Question: spyder ide is showing error after new 4.0.0b1 update. Please help.

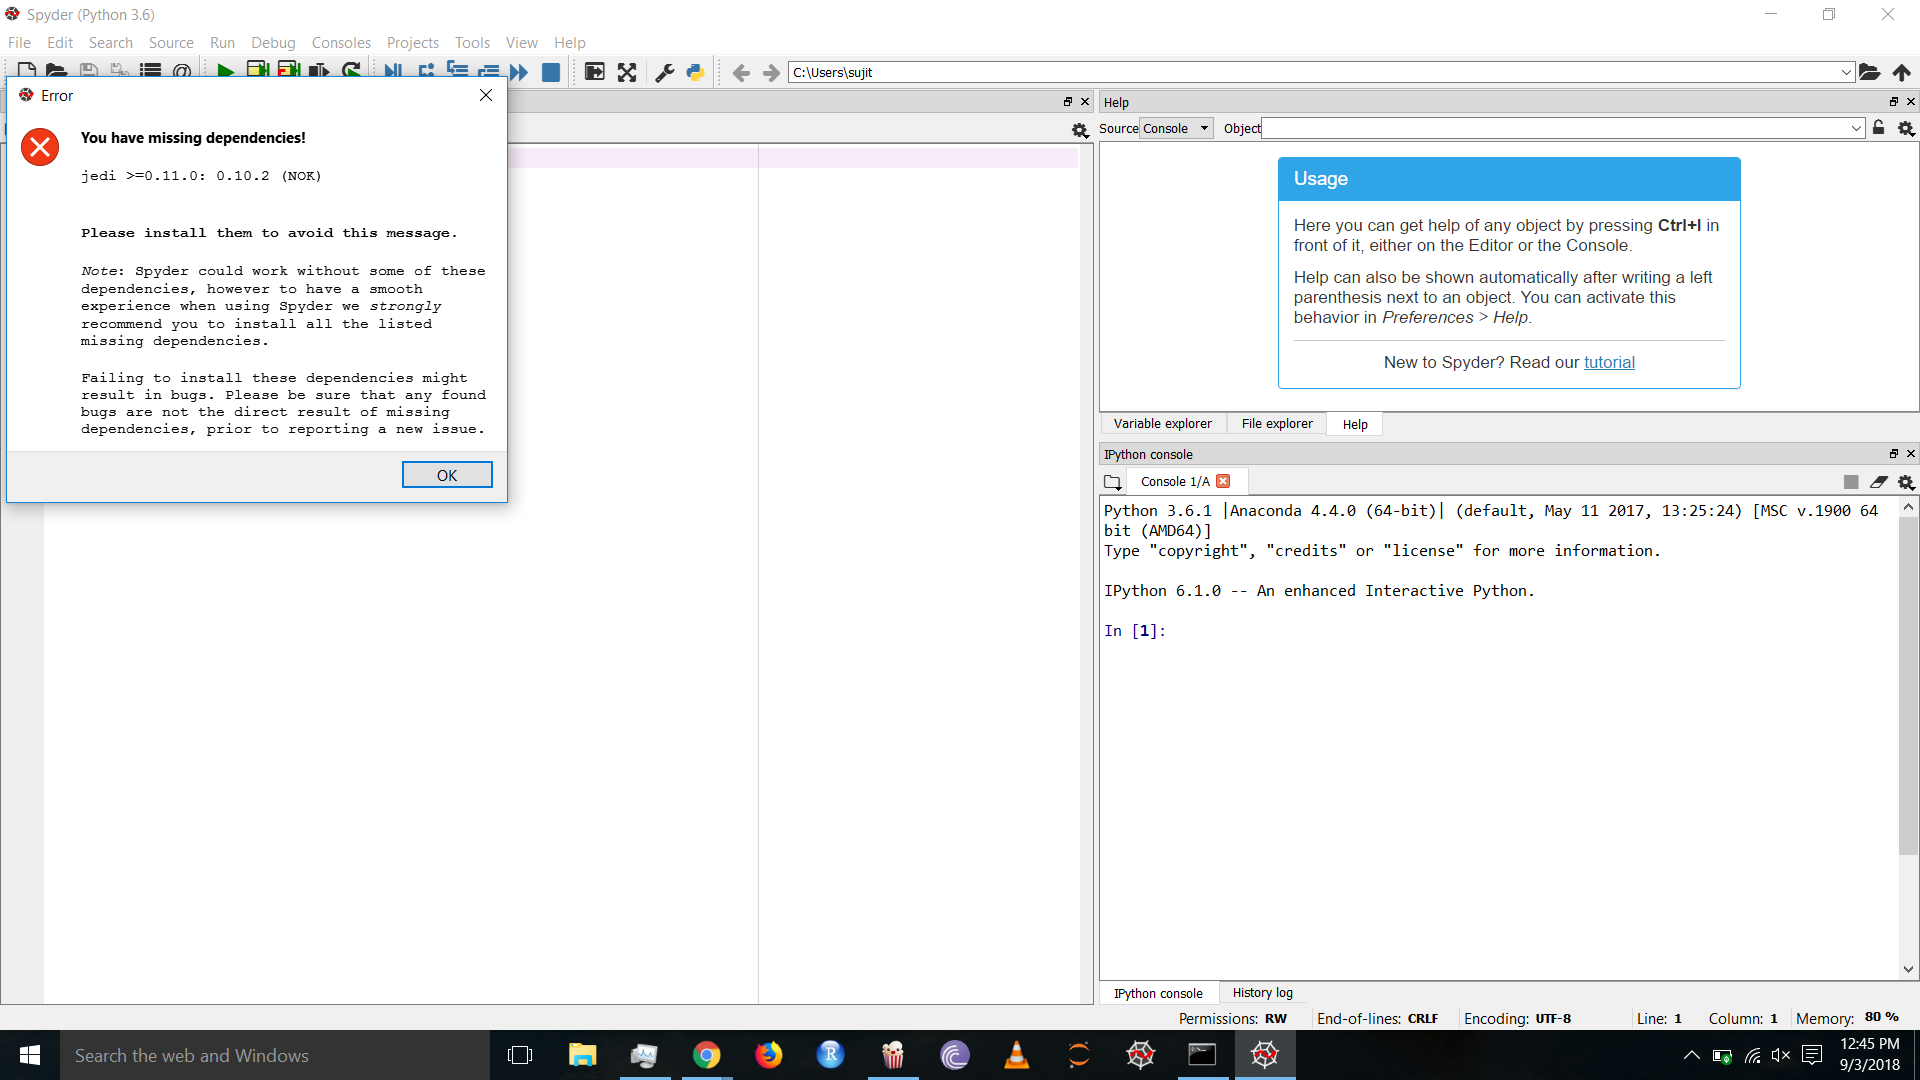
Answer: () To fix this error, please open an Anaconda Prompt and run there
'conda update jedi parso'